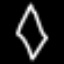
Label: diamond